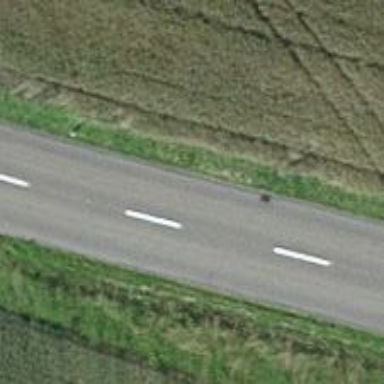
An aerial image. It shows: Tertiary road with asphalt surface.